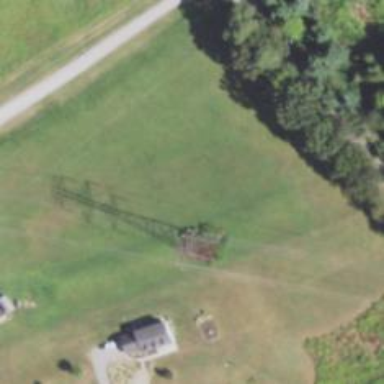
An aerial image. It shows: Lattice structure tower used for power distribution.